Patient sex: F
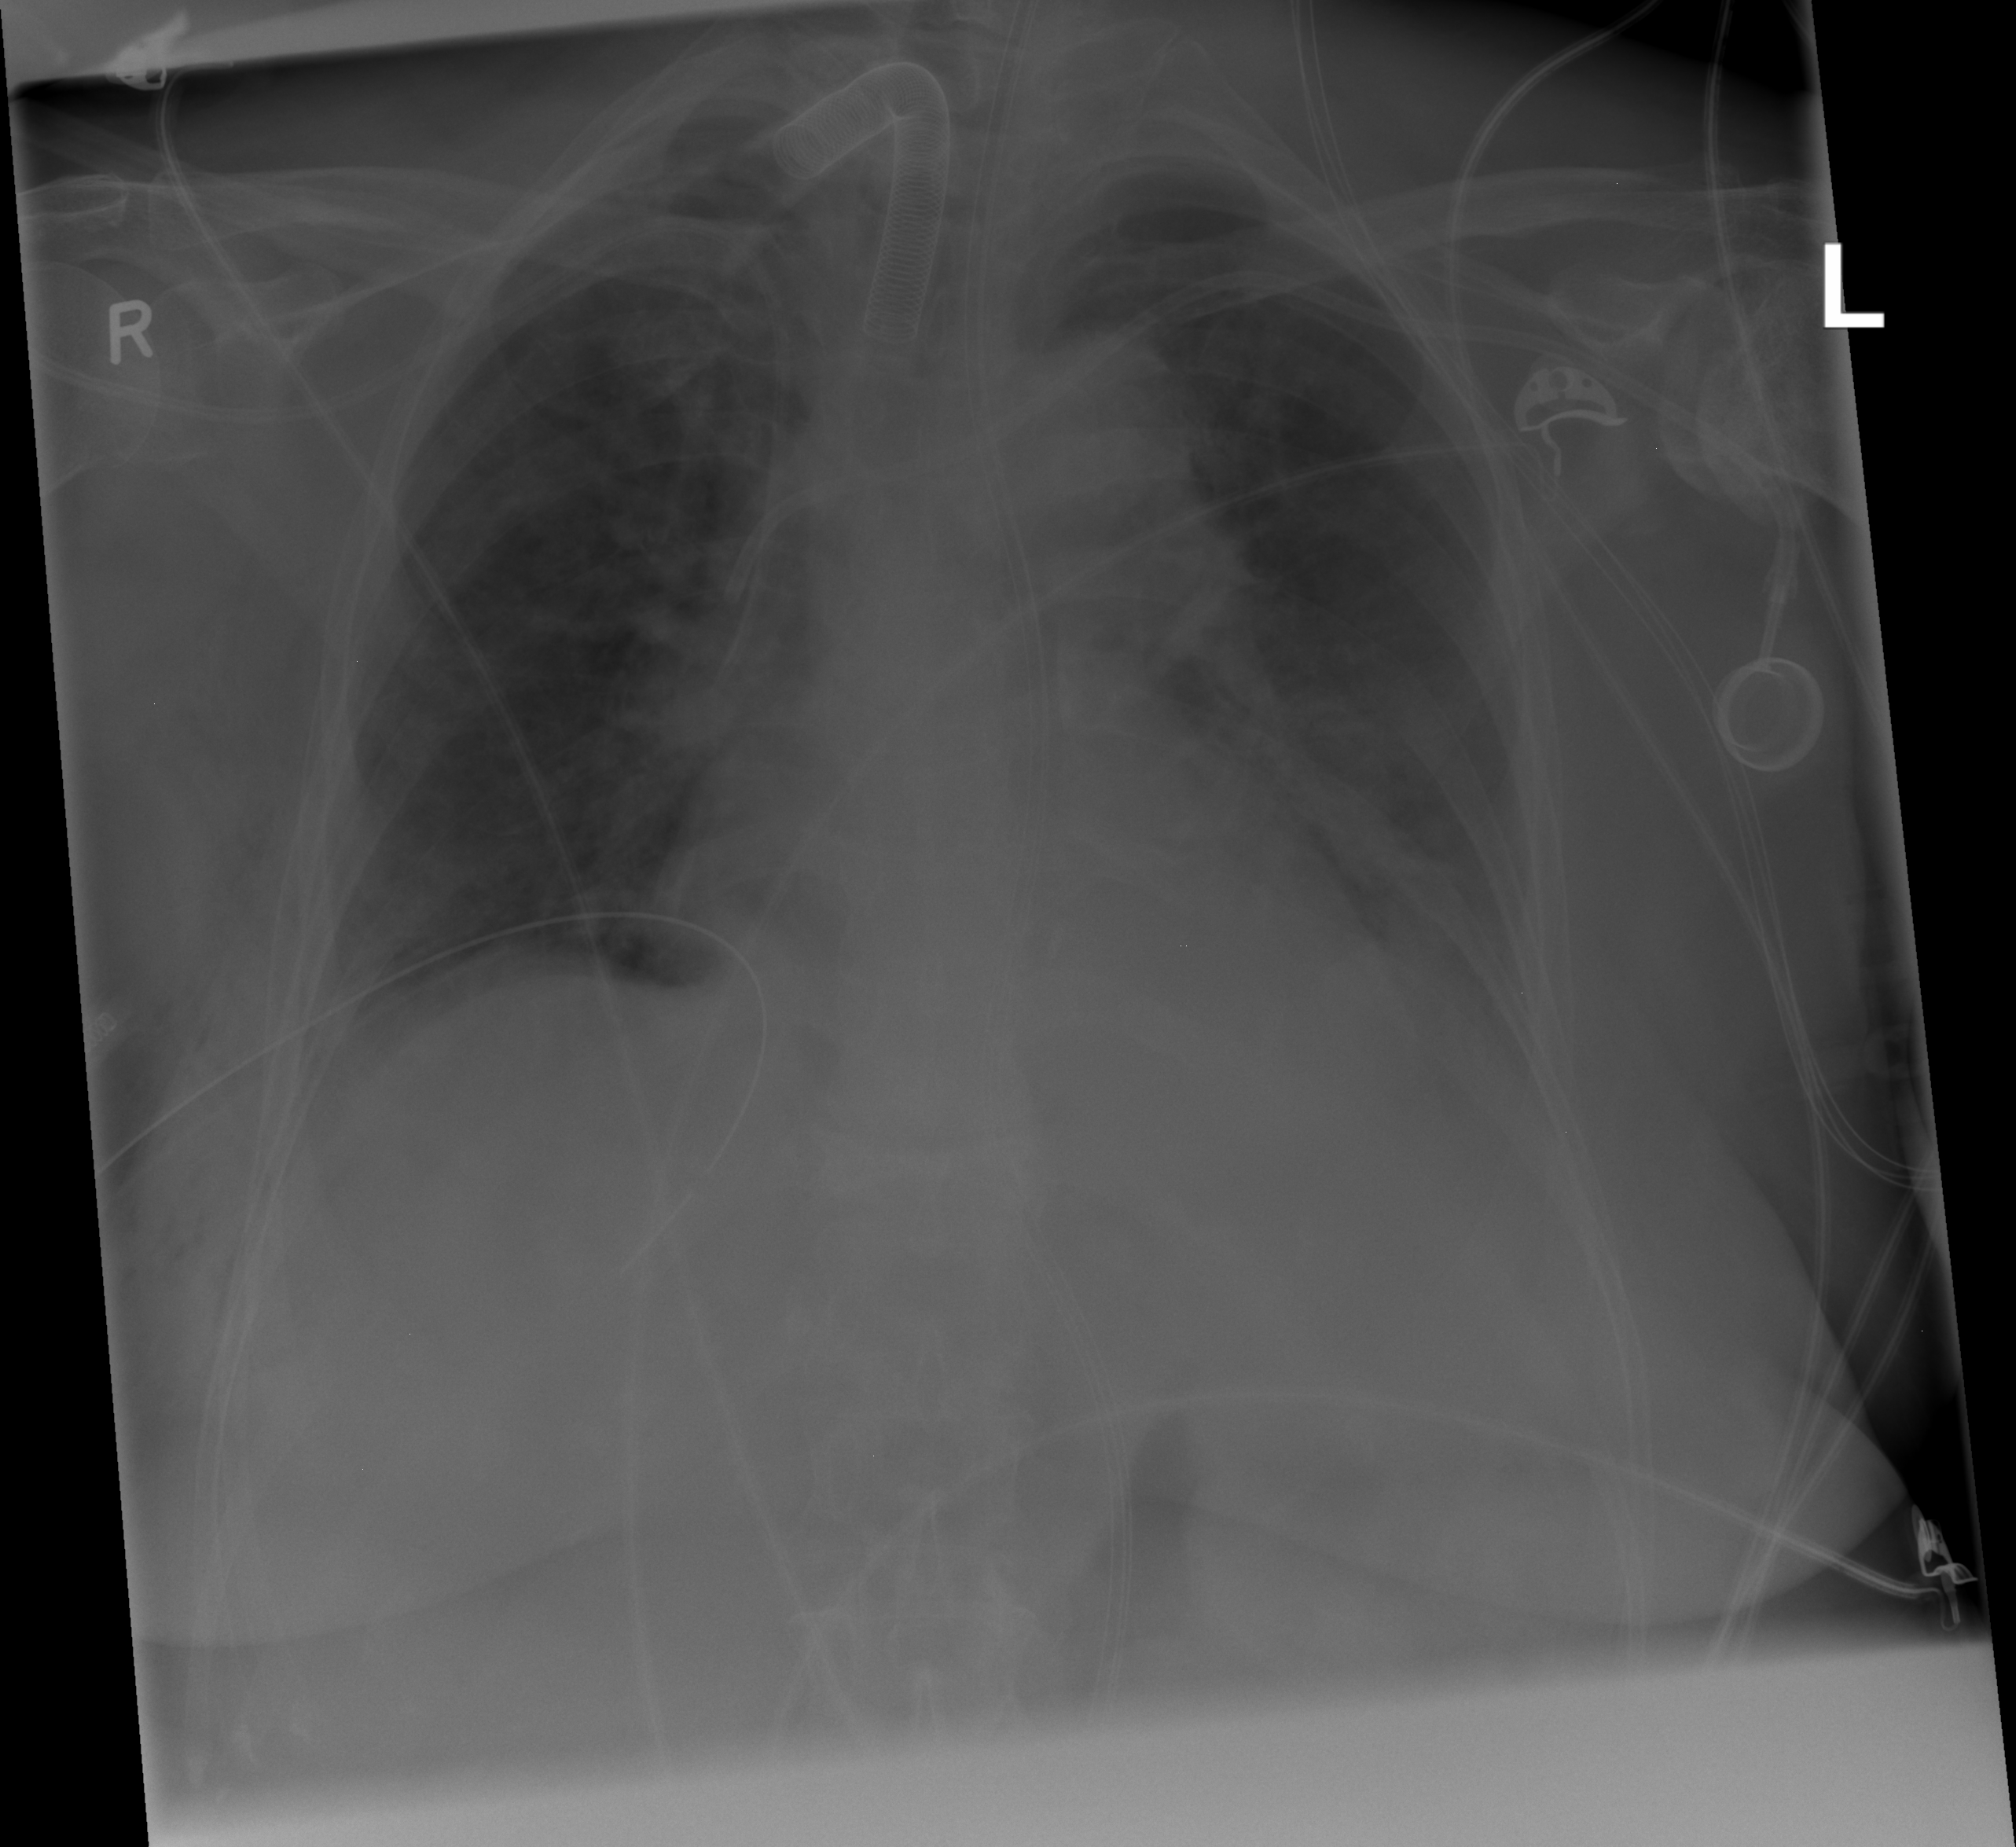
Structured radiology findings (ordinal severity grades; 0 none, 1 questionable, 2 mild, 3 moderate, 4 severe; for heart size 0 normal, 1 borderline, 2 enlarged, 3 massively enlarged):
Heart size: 1
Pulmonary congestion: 0
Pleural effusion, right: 0
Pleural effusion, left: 2
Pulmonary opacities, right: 0
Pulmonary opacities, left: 0
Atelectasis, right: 0
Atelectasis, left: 2